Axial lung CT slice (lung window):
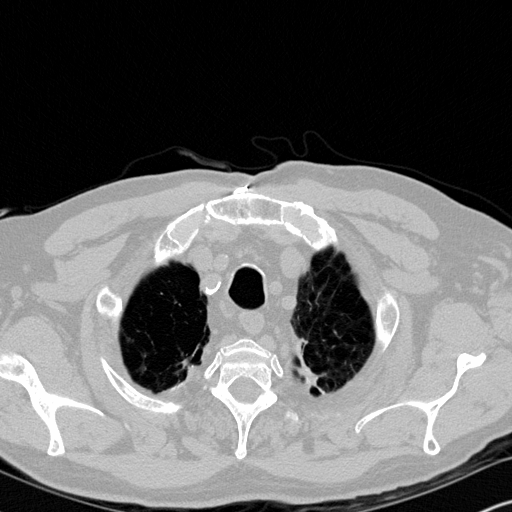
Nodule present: no